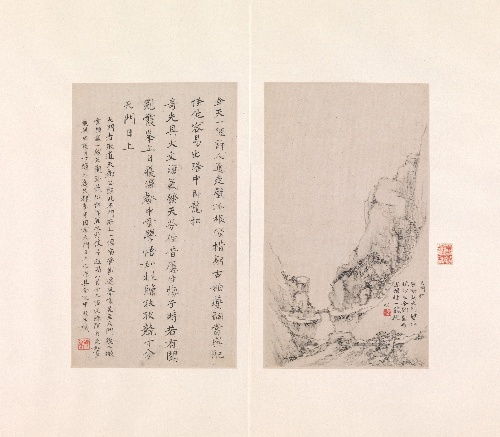
Title: 鄭旼  黃山八景  水墨紙本  九開冊|Eight views of the Yellow Mountains
Artist: Zheng Min
Artist bio: Chinese, 1633–1683
Date: 1681
Object type: Album
Classification: Paintings
Medium: Album of nine leaves of painting and calligraphy; ink on paper
Culture: China
Period: Qing dynasty (1644–1911)
Dimensions: Image (leaf a): 9 1/2 × 5 1/2 in. (24.1 × 14 cm)
Overall with mounting (a): 12 1/4 × 14 5/8 in. (31.1 × 37.1 cm)
Overall with mounting (leaves b–h): 12 1/8 × 14 3/8 in. (30.8 × 36.5 cm)
Image (i frontispiece): 10 1/8 × 12 1/4 in. (25.7 × 31.1 cm)
Image (j  inscription by the artist): 10 3/8 × 12 1/2 in. (26.4 × 31.8 cm)
Overall with mounting (i and j): 14 5/8 × 12 1/4 in. (37.1 × 31.1 cm)
Department: Asian Art
Credit line: Purchase, The Vincent Astor Foundation Gift and Susan Dillon Gift, in honor of James C. Y. Watt, 2012
Accession year: 2012
Repository: Metropolitan Museum of Art, New York, NY
Tags: Mountains